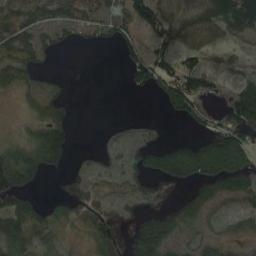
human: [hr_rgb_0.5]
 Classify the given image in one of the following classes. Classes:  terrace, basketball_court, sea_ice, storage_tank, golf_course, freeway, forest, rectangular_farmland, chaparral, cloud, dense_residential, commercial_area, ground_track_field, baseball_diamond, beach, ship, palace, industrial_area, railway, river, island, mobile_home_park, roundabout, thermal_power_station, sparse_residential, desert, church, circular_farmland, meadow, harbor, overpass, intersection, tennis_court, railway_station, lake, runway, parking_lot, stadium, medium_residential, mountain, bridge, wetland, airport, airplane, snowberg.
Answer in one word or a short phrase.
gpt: lake